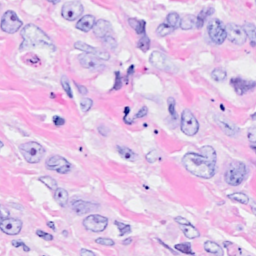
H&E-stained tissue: Breast